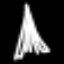
Label: The Eiffel Tower